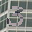
Label: 3